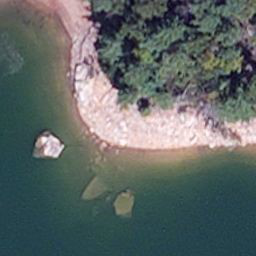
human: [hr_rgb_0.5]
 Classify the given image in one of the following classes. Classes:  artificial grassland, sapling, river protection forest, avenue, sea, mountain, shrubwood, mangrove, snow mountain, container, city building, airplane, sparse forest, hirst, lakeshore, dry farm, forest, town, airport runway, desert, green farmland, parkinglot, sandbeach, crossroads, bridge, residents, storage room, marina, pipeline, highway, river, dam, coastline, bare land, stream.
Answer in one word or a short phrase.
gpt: lakeshore